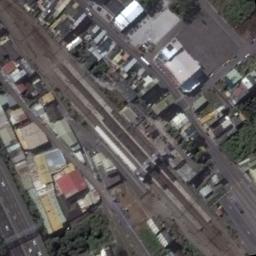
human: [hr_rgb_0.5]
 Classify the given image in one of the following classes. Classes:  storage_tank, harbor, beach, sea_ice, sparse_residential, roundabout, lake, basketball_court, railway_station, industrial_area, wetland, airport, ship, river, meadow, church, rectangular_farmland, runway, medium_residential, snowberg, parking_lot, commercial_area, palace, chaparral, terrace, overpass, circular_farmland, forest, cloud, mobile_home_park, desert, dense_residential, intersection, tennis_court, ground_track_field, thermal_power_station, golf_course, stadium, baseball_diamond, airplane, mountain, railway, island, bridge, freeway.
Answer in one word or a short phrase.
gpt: railway_station